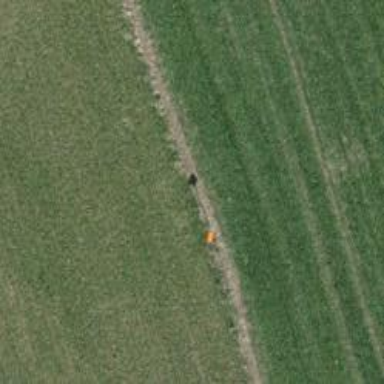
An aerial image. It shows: Aerial marker.